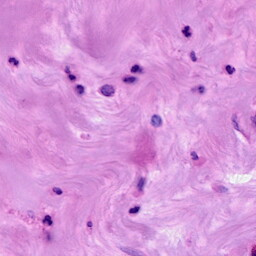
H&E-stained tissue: Breast